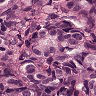
Metastatic tissue present: yes